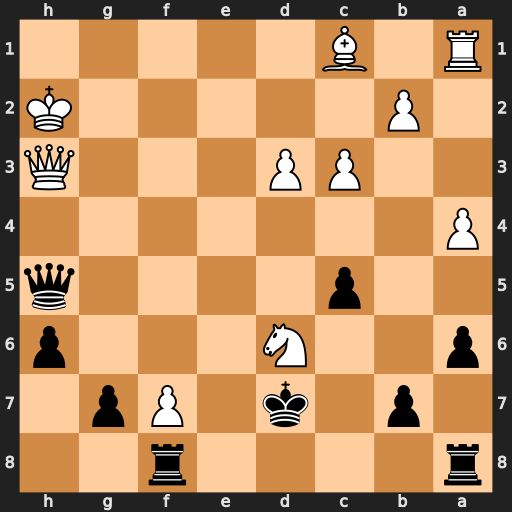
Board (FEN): r4r2/1p1k1Pp1/p2N3p/2p4q/P7/2PP3Q/1P5K/R1B5
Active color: b
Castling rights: -
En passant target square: -
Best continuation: Qxh3+ Kxh3 Kxd6